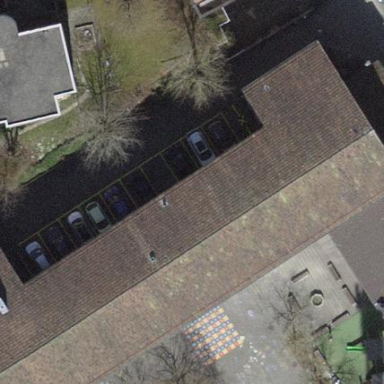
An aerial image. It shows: School building.